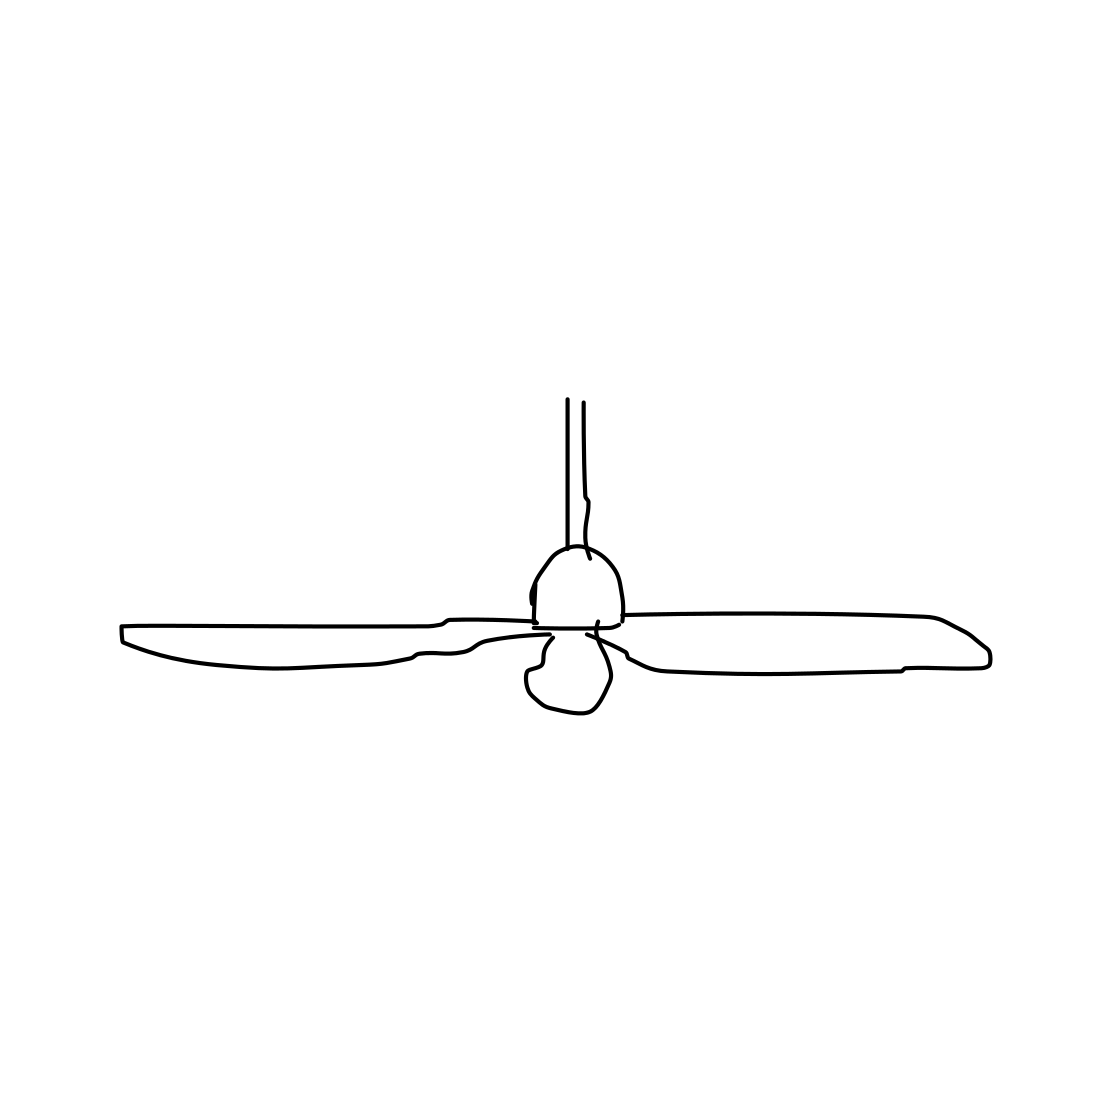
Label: fan